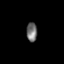
Tissue: skin
Cell type: Epithelial cells
Senescence score: 0.2836
Nuclear area (px): 204
Mean DAPI intensity: 110.25